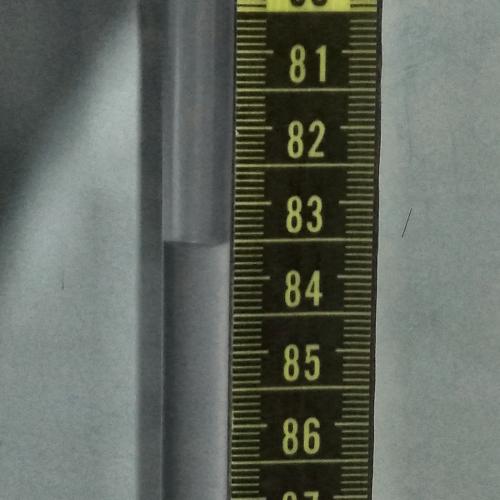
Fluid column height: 83.5 cm